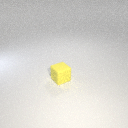
small yellow rubber cube